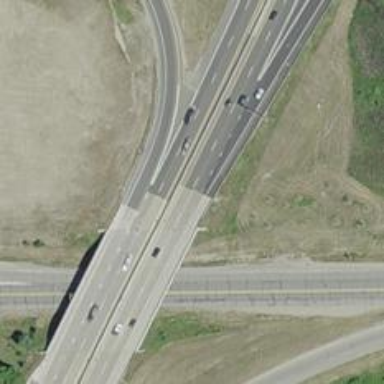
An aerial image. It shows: Asphalt motorway.